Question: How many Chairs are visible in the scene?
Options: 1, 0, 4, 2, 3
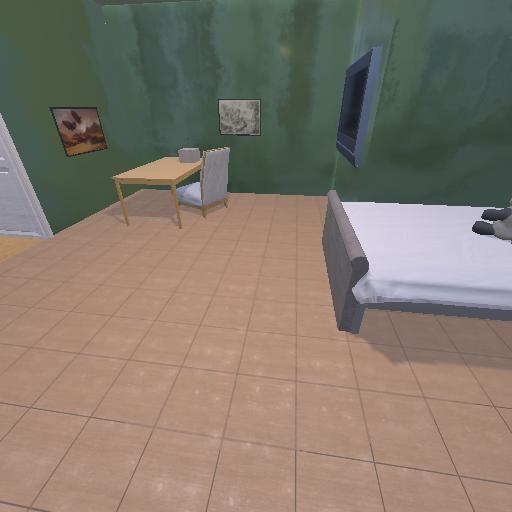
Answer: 1